Question: Count the number of objects in the diagram.
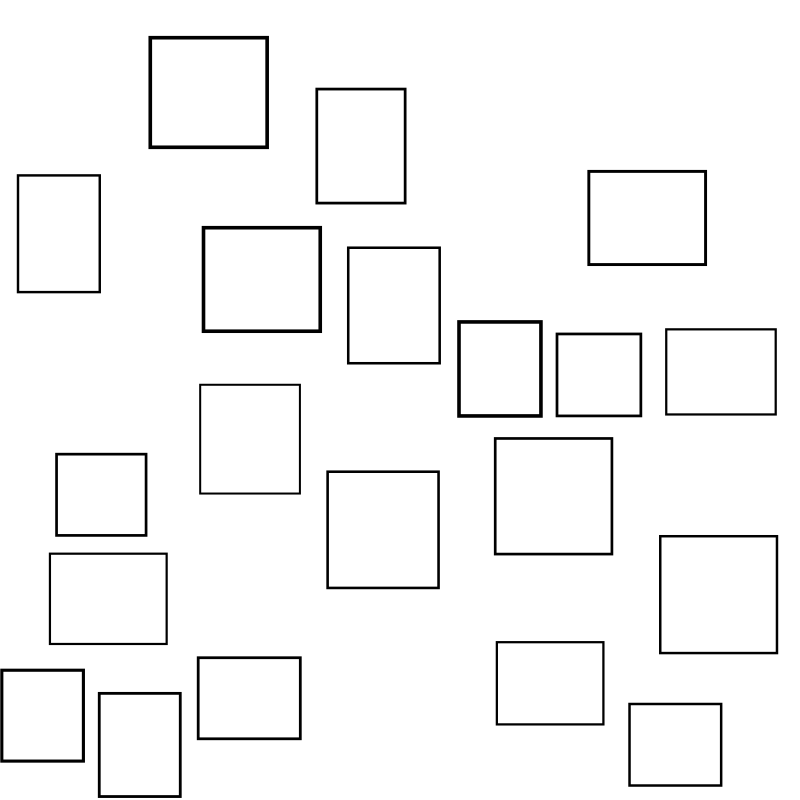
Answer: 20